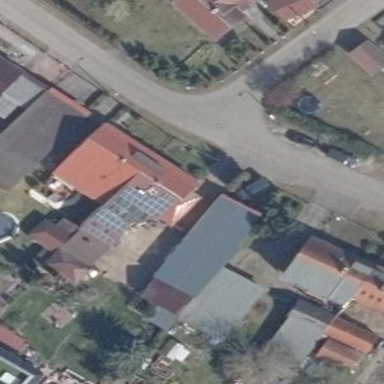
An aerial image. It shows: Gabled house with grey roof.